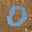
Label: 0